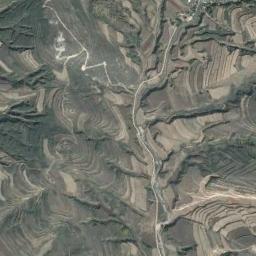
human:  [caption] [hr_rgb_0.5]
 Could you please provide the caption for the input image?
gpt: The mountains in the lower left corner of the image are covered by vegetation .

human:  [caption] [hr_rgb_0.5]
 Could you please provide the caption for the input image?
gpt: The folded mountain has some terraces and some roads go through the mountain .

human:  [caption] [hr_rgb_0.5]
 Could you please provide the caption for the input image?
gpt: The mountain is full of black soil .

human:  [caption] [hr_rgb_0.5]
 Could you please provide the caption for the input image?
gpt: The mountains are winding and undulating .

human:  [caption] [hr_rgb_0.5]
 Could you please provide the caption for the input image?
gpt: There are many terraces and some rivers on the mountain .